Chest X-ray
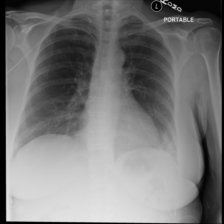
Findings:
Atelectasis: positive
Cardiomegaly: negative
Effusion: negative
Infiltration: positive
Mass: negative
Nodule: negative
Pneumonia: negative
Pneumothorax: negative
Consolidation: negative
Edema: negative
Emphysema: negative
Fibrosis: negative
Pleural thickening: negative
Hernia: negative